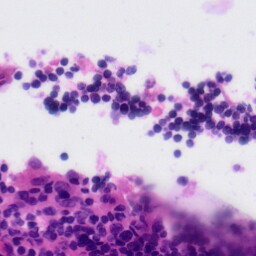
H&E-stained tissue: Tonsil